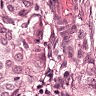
Metastatic tissue present: yes